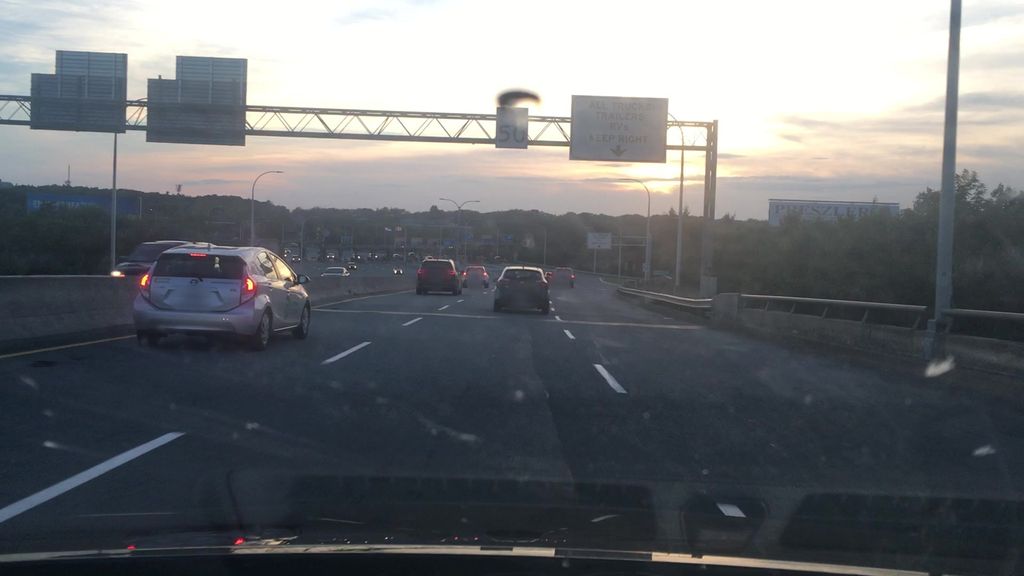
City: halifax